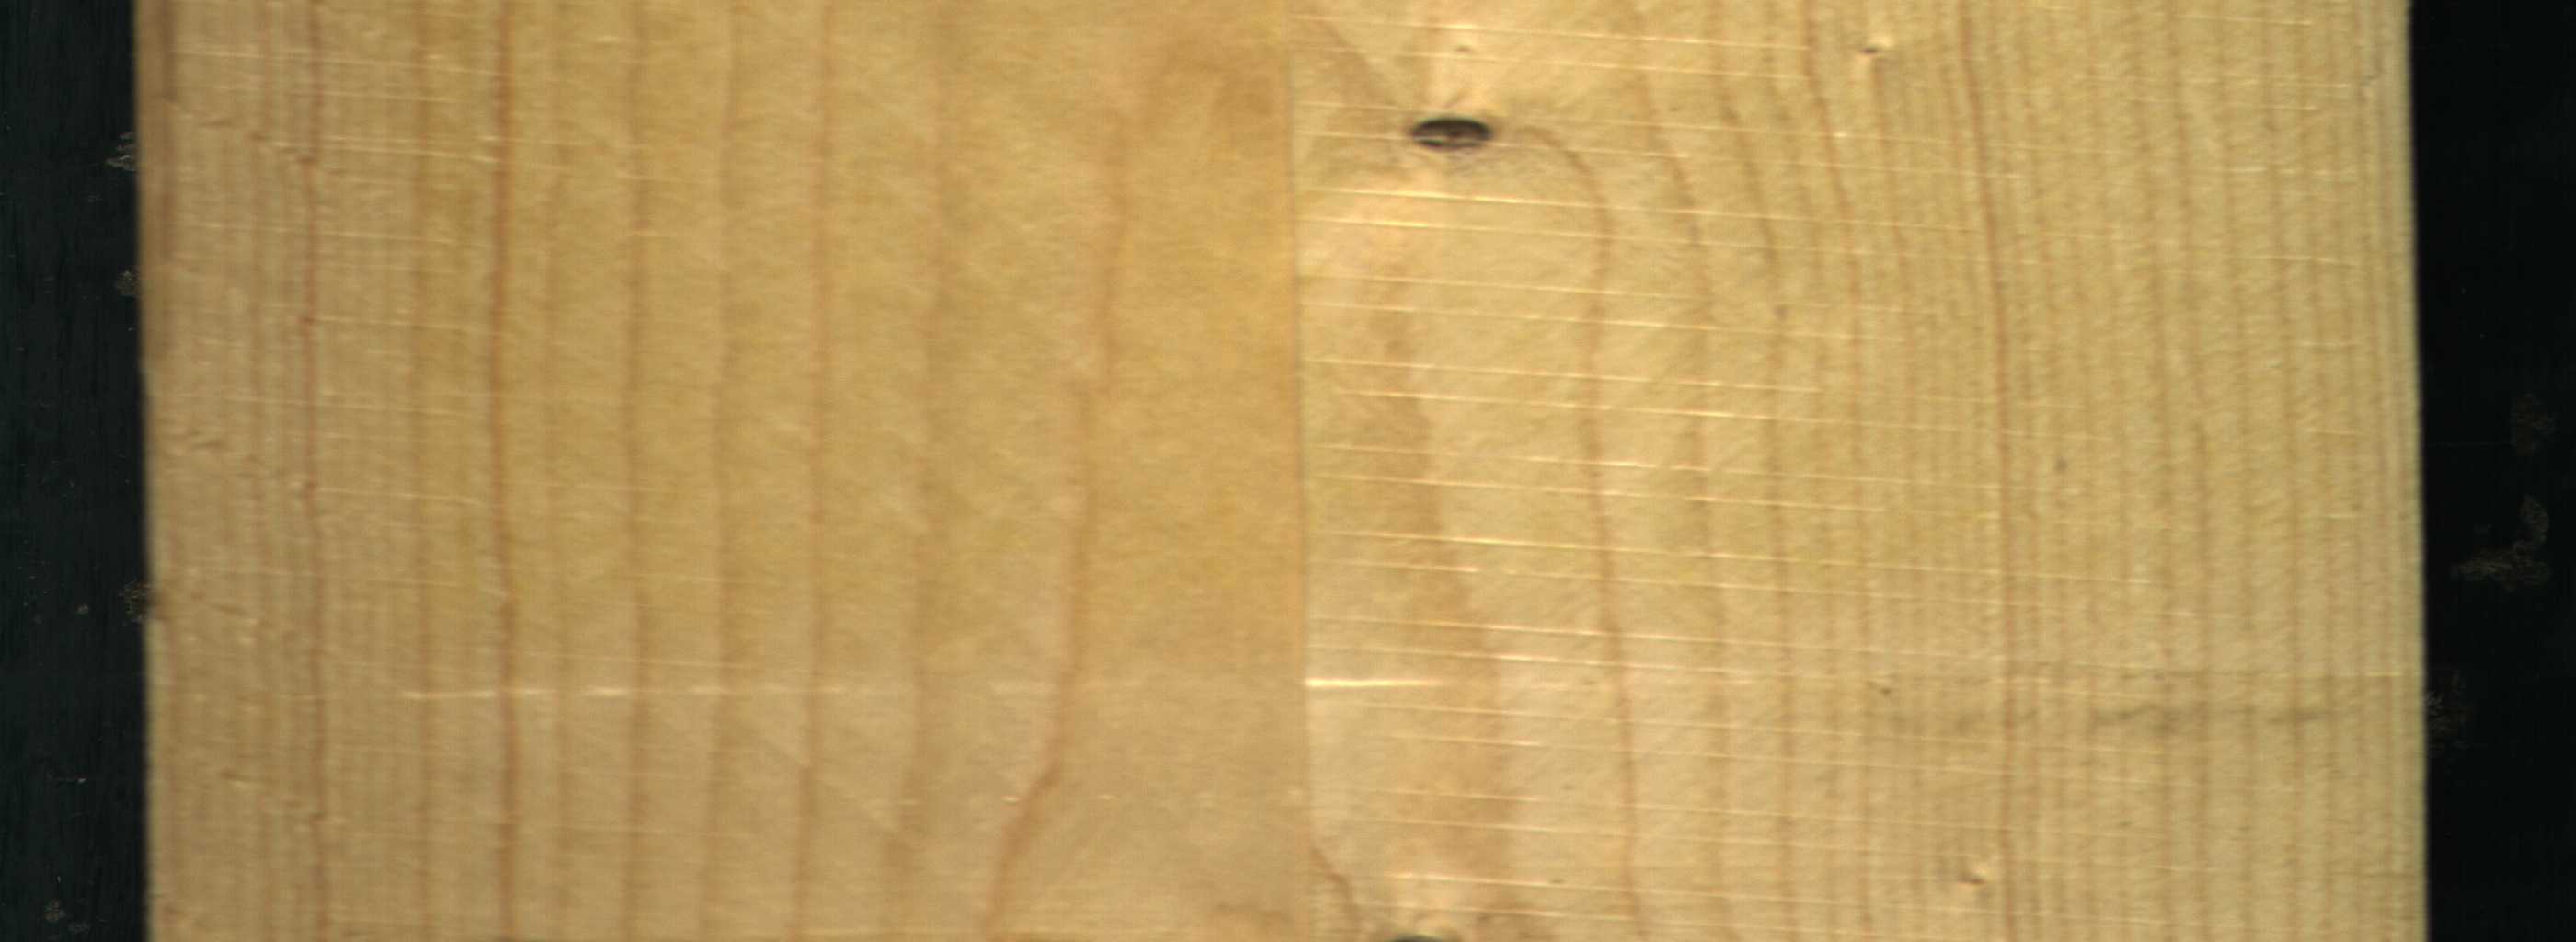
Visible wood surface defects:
Dead_Knot